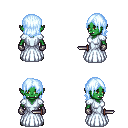
a pixel art fantasy rpg character, female body template, orc, green skin, underdress, magenta pants, white cyan long bangs hairstyle, metal gloves, black shoes, dagger, four views (front, back, left, right), 2x2 character sprite sheet, small pixel art, hard edges, no anti-aliasing